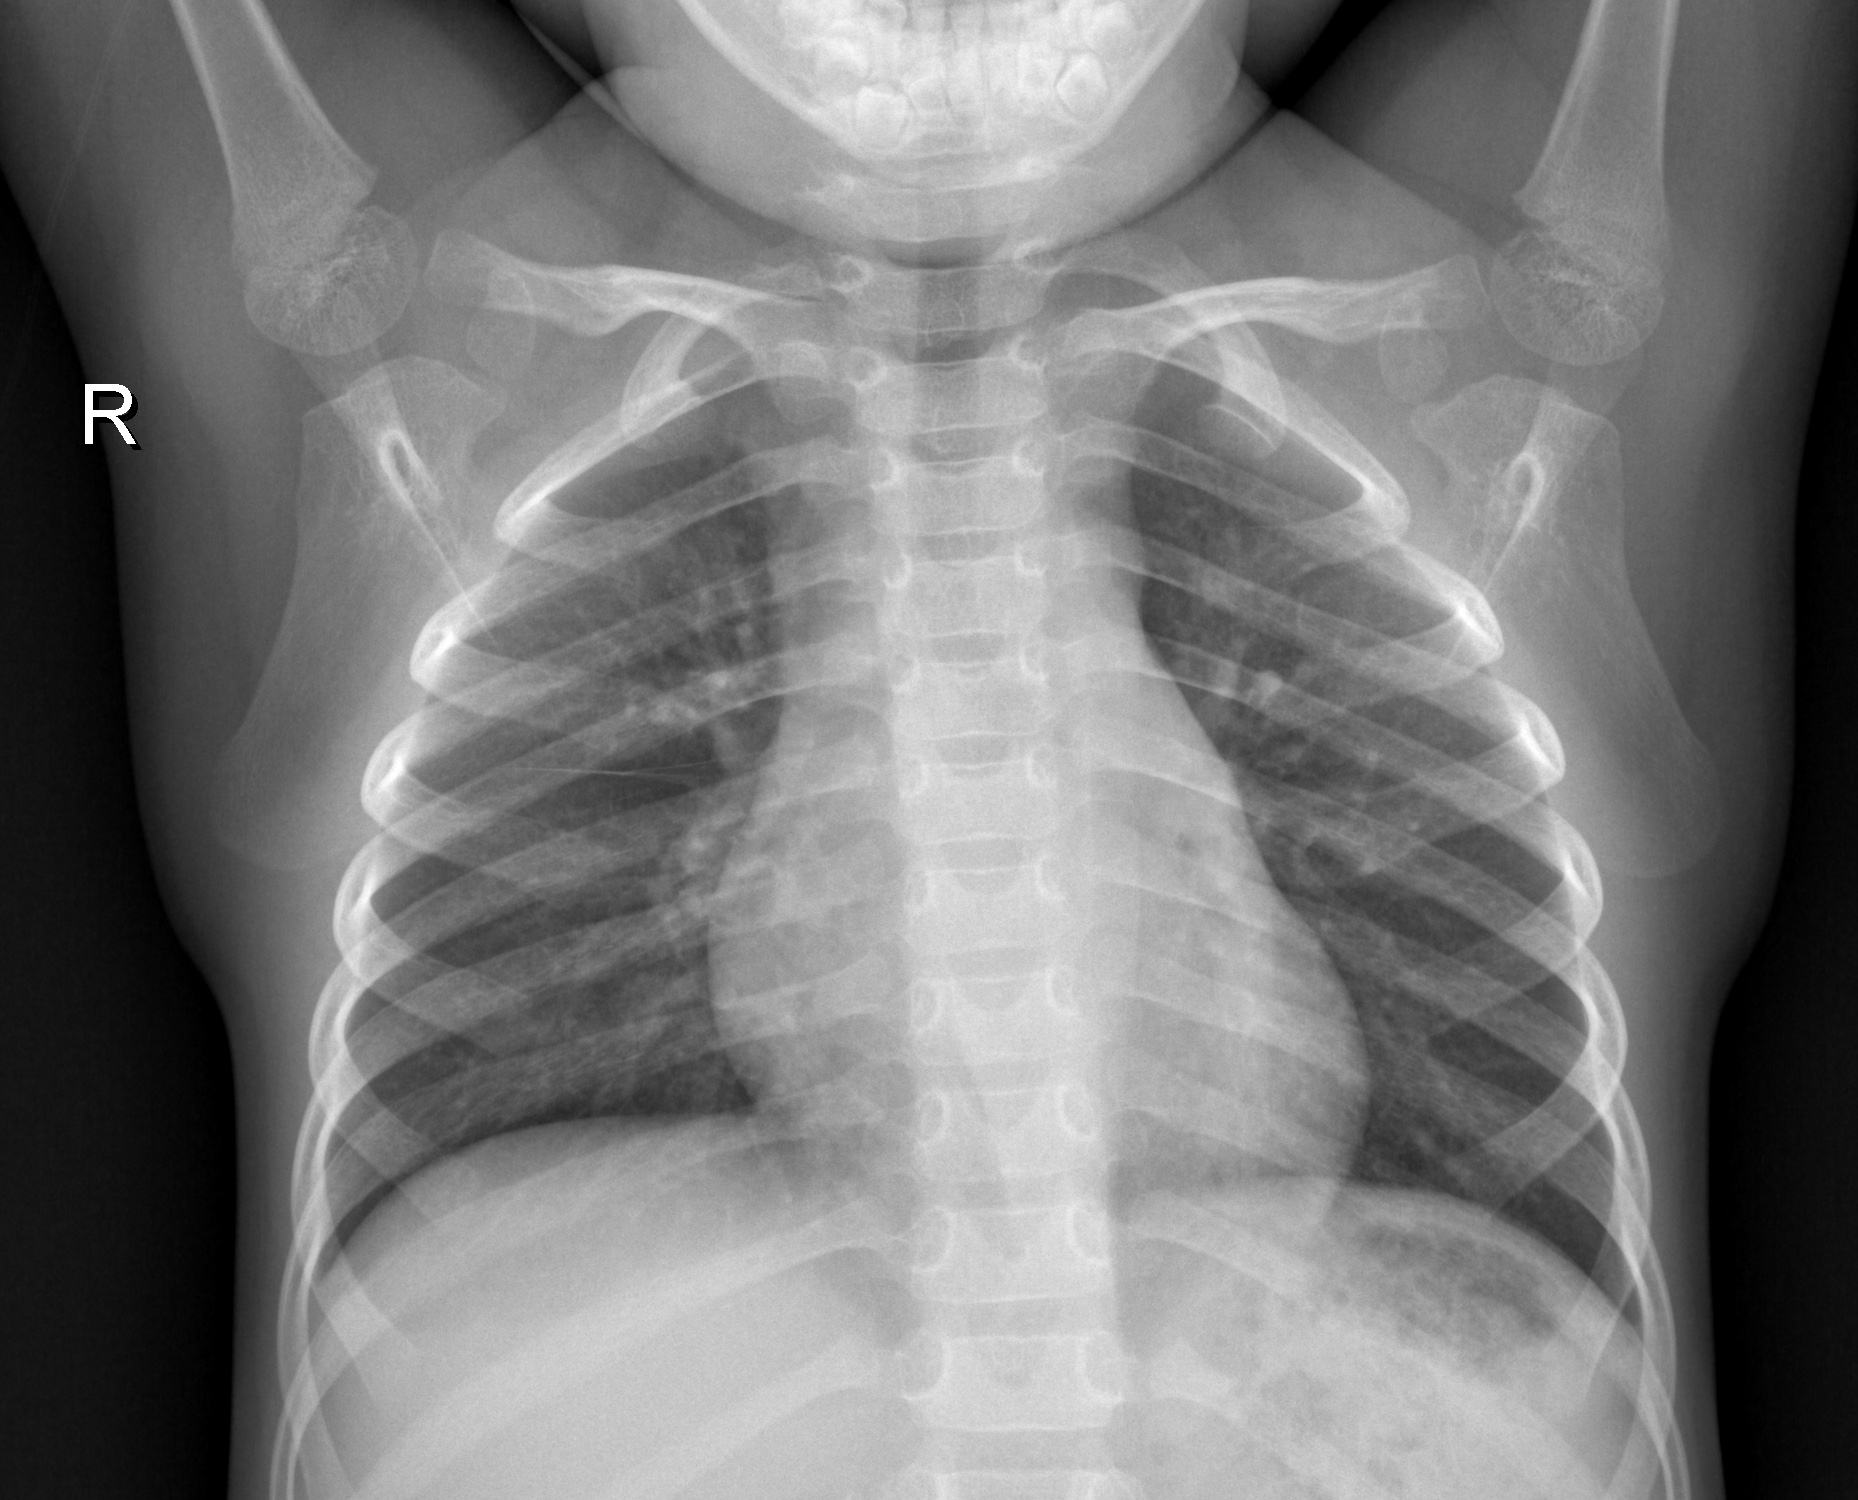
Diagnosis: NORMAL